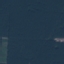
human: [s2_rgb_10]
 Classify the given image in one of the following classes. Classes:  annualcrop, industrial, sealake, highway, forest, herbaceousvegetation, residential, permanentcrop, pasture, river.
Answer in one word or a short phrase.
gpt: Forest